Current action and preconditions to check: trajectory_clear

Your task: For each precondition in the list above, predict whether it will hold at this action.

Consider the current scene as observed from the mobile robot's camera, and analyze the predicted future states of all dynamic agents (e.g., people, animals, vehicles, or any moving entities) within the NEXT SECOND.

IMPORTANT: Only answer "very likely" if you are absolutely certain—based on strong, clear evidence—that a dynamic agent will violate the precondition in the predicted future state. Do NOT answer "very likely" for unlikely, ambiguous, or low-probability risks.

Ask yourself for each precondition: Is there a high probability, with clear and convincing evidence, that the predicted future states of any dynamic agent will interfere with the predicted future state of the currently executing action within the NEXT SECOND, causing that precondition to fail?

Assess the risk level based on these predictions. Use "likely" or "very likely" if motions create a clear risk of interference.

Use "neutral" or "improbable" if agents are nearby but their predicted paths are clearly diverging or non-conflicting.

Failure Risk Categories: "very improbable", "improbable", "neutral", "likely", "very likely"

Answer Format: Output ONLY the probability_of_failure value from these categories: "very improbable", "improbable", "neutral", "likely", "very likely"

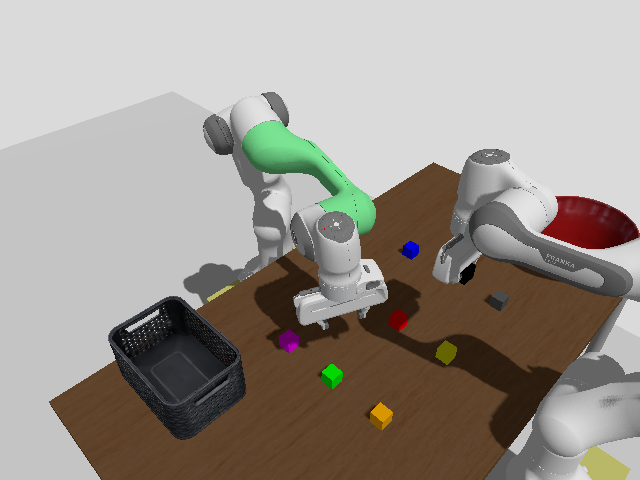

Answer: improbable